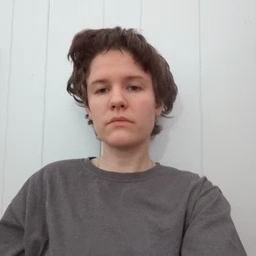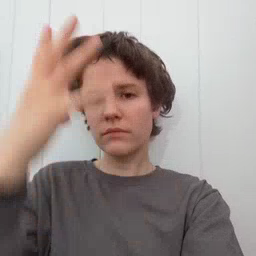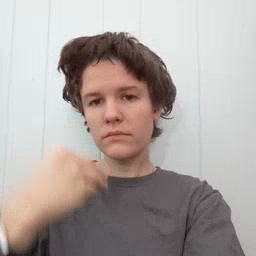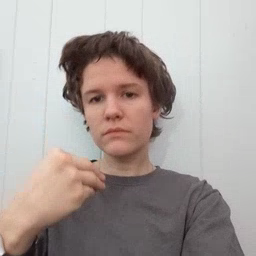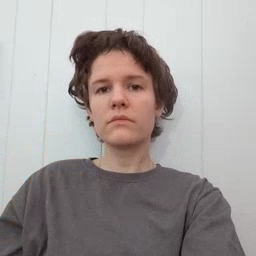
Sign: sleep